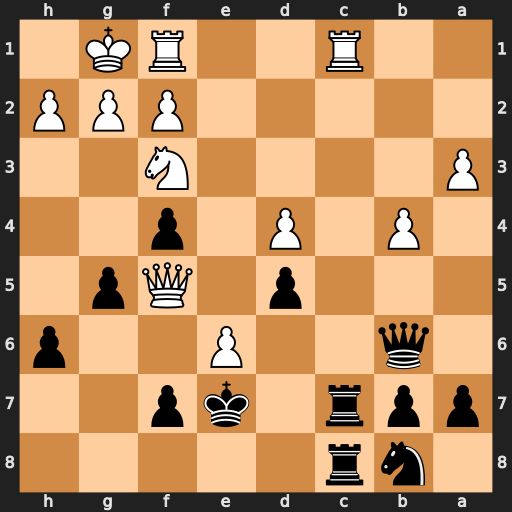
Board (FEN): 1nr5/ppr1kp2/1q2P2p/3p1Qp1/1P1P1p2/P4N2/5PPP/2R2RK1
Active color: b
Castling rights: -
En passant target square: -
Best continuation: Rxc1 Qxf7+ Kd6